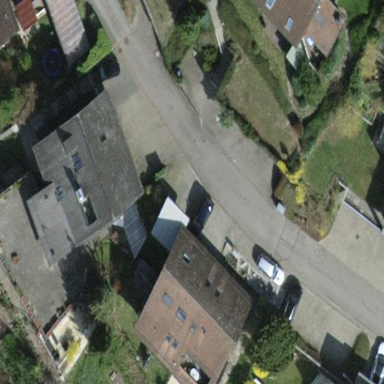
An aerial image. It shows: Detached building.